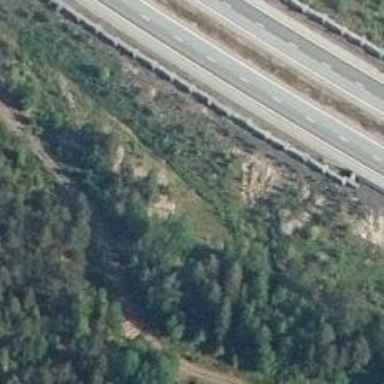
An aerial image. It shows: Cliff in nature.